Field crop: tomato
Growth stage: 2
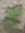
Species: solanum